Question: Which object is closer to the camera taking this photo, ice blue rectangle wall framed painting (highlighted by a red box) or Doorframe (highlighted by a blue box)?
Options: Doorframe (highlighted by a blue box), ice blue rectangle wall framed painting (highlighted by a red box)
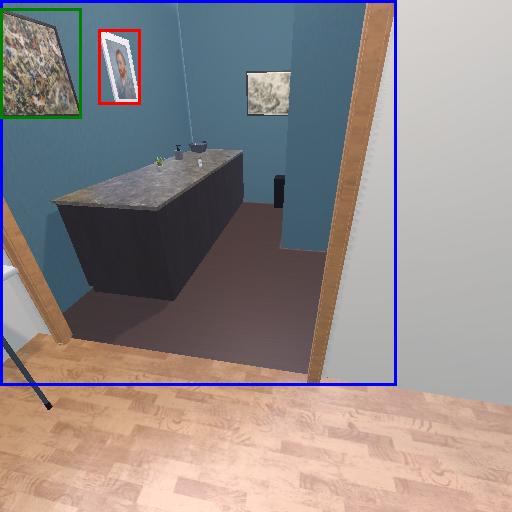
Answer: Doorframe (highlighted by a blue box)